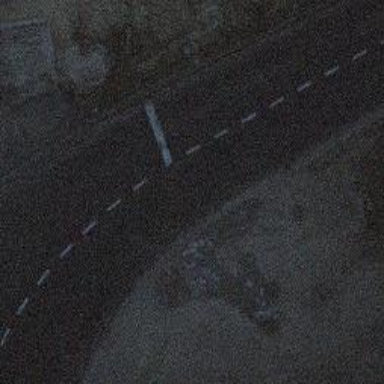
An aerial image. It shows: Road with traffic signals.